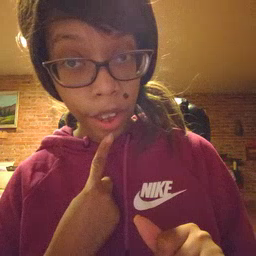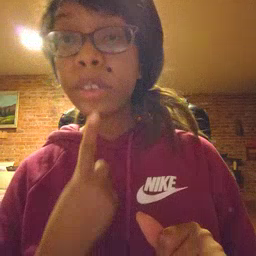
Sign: say